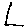
Label: triangle